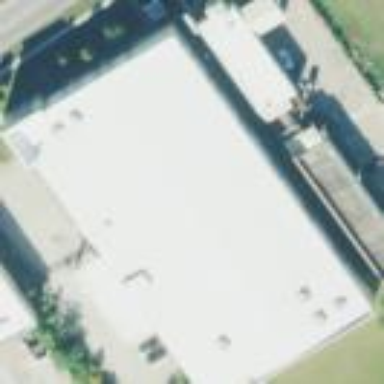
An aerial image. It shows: Storage rental shop called Public Storage located in building.